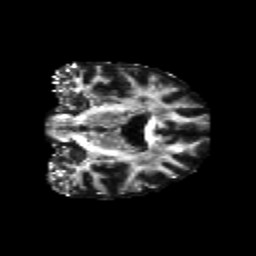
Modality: FA
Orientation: coronal
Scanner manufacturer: siemens
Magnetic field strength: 3 T
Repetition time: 6.8 s
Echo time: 0.093 s